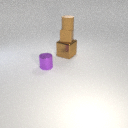
small brown rubber cube below small brown rubber cylinder